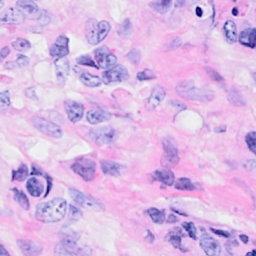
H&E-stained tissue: Breast